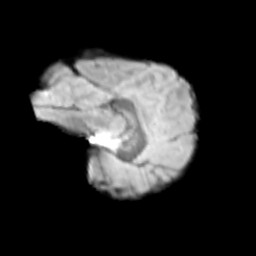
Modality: T2w
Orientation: sagittal
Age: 9
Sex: female
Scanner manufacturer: siemens
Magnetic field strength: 3 T
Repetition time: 3.8 s
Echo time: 0.07 s